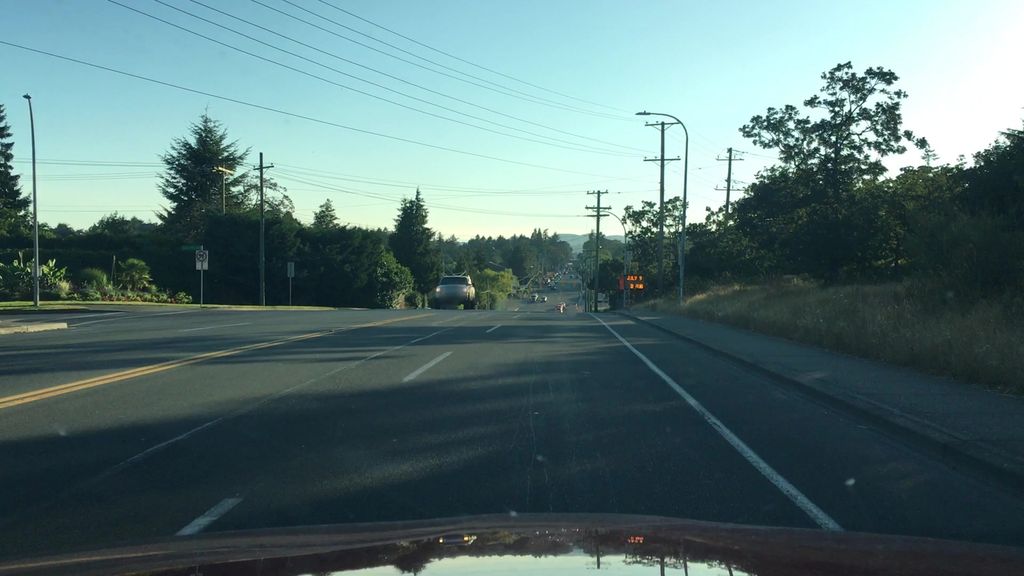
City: victoria